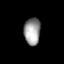
Tissue: lung
Cell type: Epithelial cells
Senescence score: 0.5414
Nuclear area (px): 429
Mean DAPI intensity: 155.916